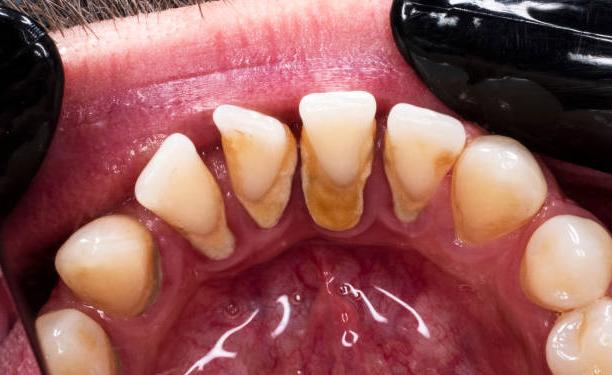
Condition: Calculus